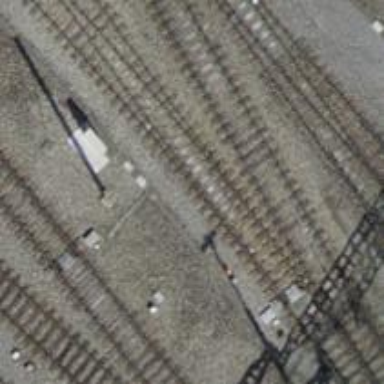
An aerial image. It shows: Single-track railway yard.